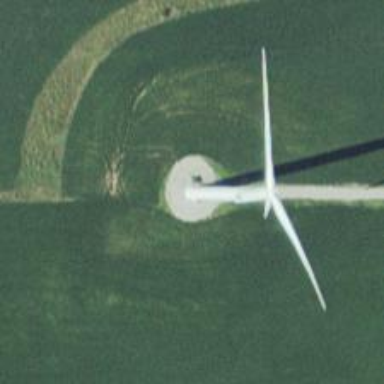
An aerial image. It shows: Wind generator using wind turbines of horizontal axis.